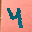
Label: 4